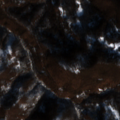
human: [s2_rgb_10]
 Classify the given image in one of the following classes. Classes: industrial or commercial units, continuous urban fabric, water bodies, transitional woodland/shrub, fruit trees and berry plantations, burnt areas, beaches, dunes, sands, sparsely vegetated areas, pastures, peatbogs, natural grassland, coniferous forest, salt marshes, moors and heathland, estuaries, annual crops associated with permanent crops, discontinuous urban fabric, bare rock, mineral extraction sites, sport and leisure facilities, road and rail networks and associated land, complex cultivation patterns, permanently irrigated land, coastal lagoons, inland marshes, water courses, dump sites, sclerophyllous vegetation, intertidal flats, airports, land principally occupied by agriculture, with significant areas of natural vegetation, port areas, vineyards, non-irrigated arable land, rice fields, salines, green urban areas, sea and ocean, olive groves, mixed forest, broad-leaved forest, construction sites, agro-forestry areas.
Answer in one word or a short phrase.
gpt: broad-leaved forest, transitional woodland/shrub